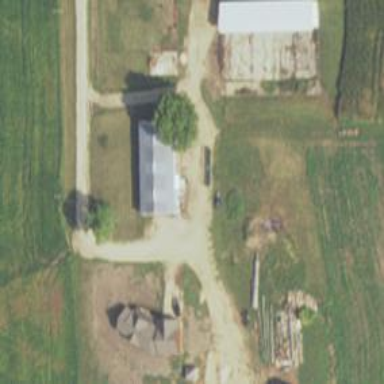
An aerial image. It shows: Driveway leading to service road.